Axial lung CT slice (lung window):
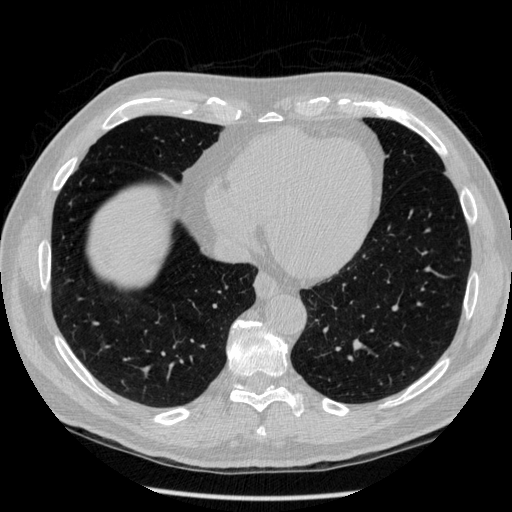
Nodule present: no